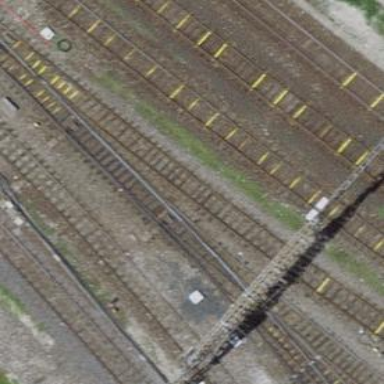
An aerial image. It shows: Railway siding with one electrified track and contact line for powering the train.